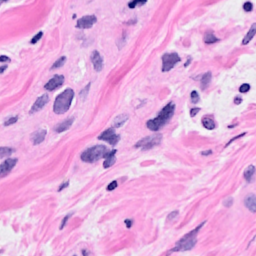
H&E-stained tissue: Breast